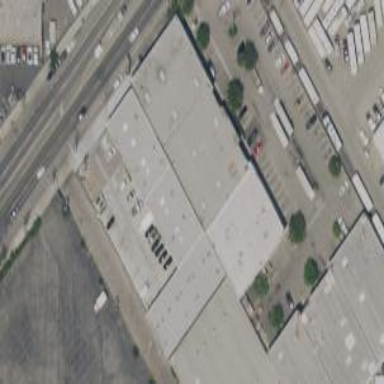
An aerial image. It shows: Industrial building.